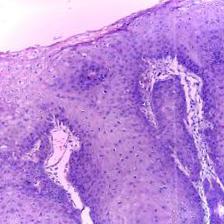
Diagnosis: OSCC